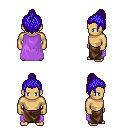
a pixel art fantasy rpg character, male body template, human, tanned skin, lavender cape, robe skirt, blue short topknot hairstyle, four views (front, back, left, right), 2x2 character sprite sheet, small pixel art, hard edges, no anti-aliasing